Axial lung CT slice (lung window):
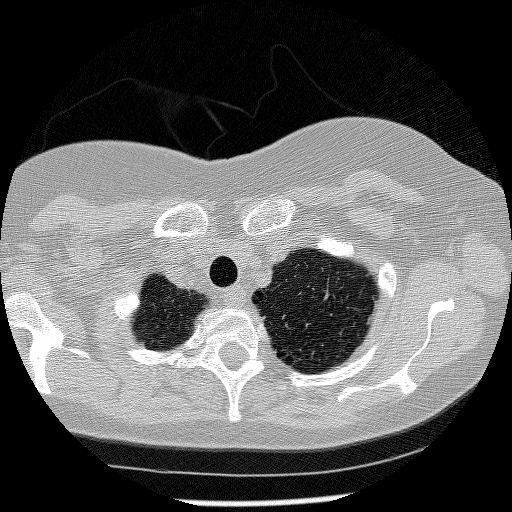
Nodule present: no